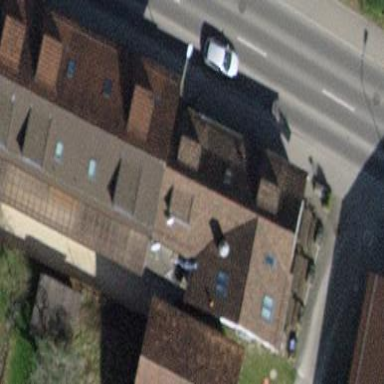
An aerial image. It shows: View of roof of building.